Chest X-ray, PA view. Patient: 22 years old, sex F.
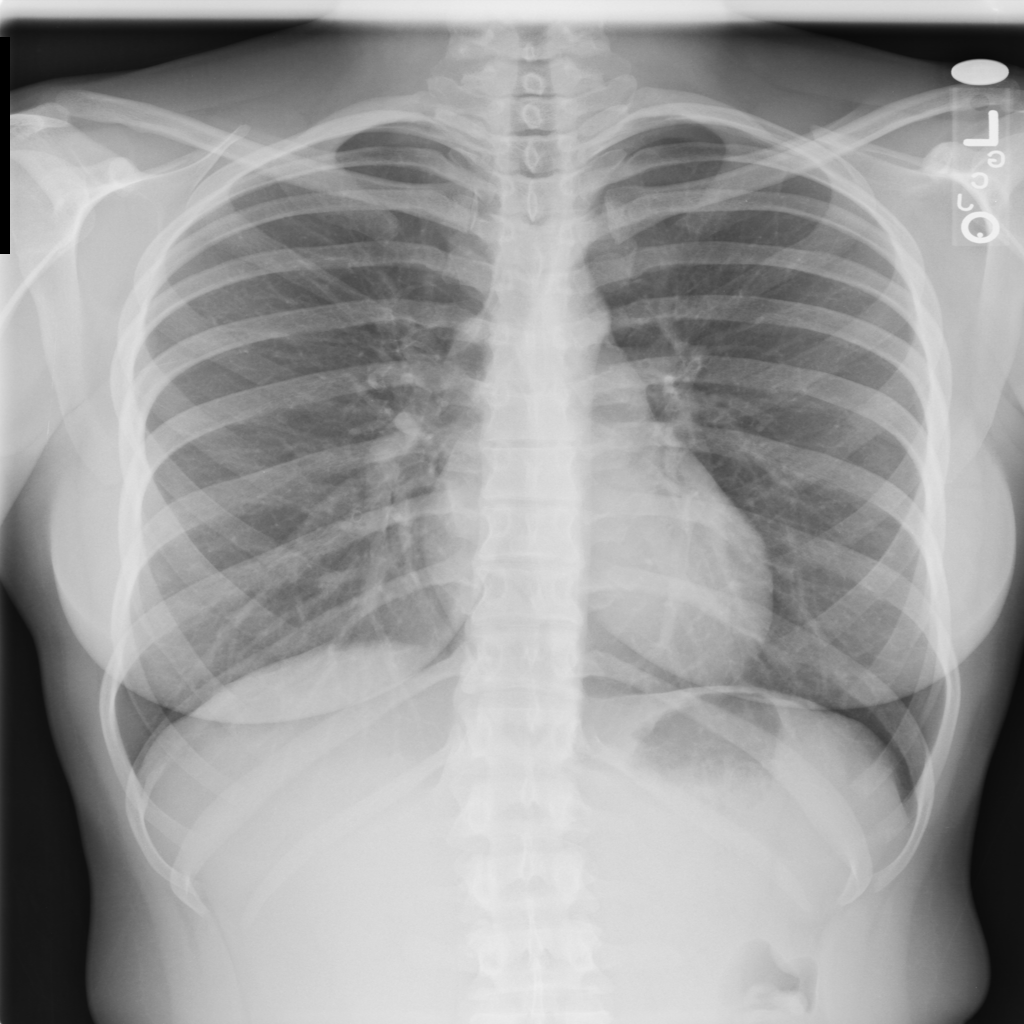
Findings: No Finding